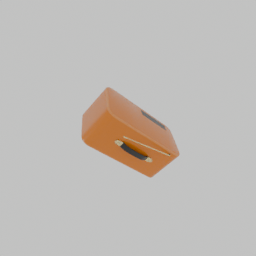
Label: electronics